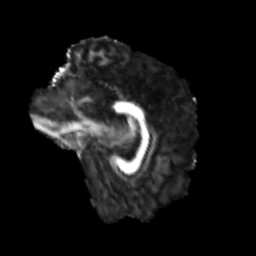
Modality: FA
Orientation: sagittal
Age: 25
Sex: male
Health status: healthy
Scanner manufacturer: siemens
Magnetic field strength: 3 T
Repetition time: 3.6 s
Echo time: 0.092 s